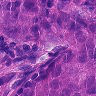
Metastatic tissue present: yes